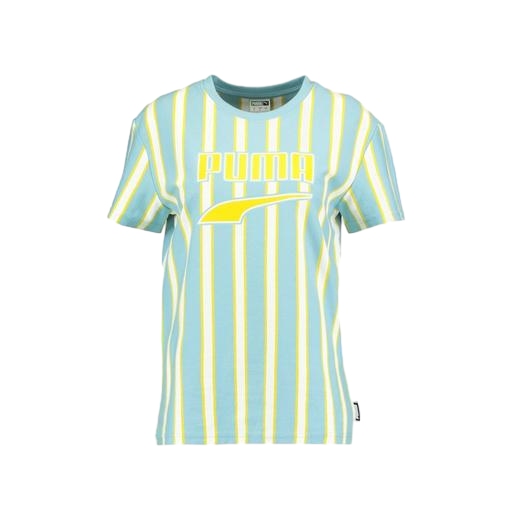
club stripe tee, blue women's stripe true t-shirt, mid t-shirt, white background